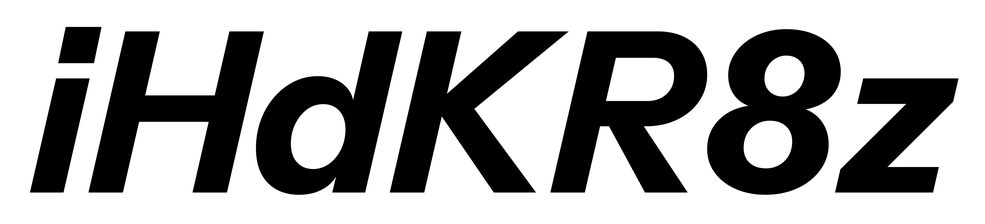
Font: InstrumentSans-Italic_Bold_Italic